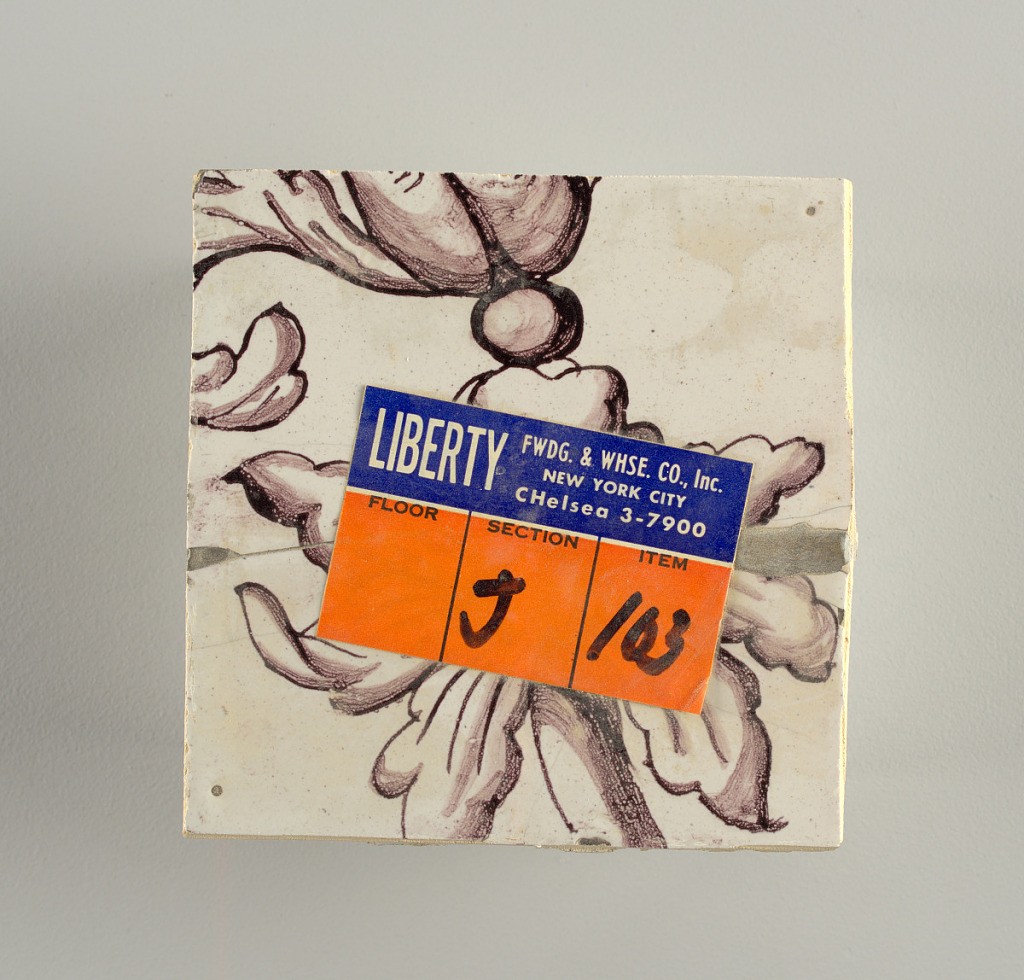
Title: Wall facing
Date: ca. 1725
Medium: tin-glazed earthenware, underglaze
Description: Two vertical rectangles, twenty-three tiles high.  A) Nine tiles wide at top; seven tiles wide at bottom.  B) Ten and one-half tiles wide.

Arabesque design of foliage.  A) with centered figure of Justice under a canopy.  B) with centered urn.